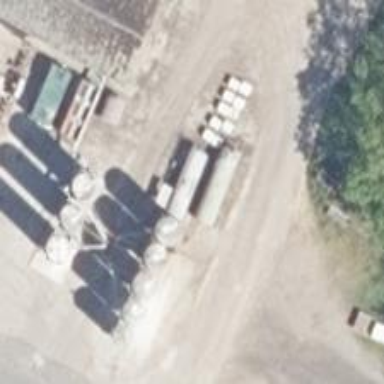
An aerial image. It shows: Silo.